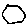
Label: hexagon